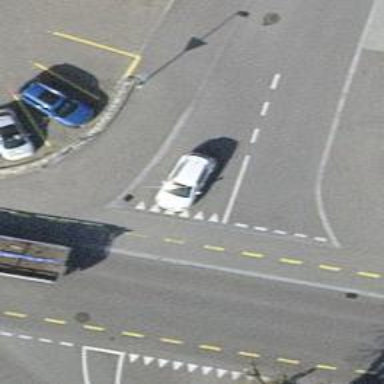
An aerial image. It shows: Unmarked crossing on asphalt footway.